Question:
In Internet Information Services Manager, you're given the option between the Personal and the Web Hosting certificate store when creating or importing a certificate.
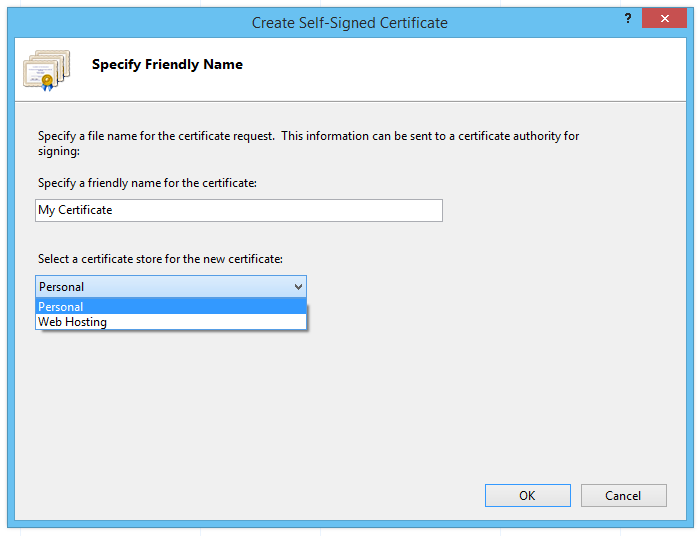
Answer: I agree with CyptoGuy that IIS.NET states the the difference is that Web Hosting is designed to scale to more certificates. I think I found another important difference, which is that I have yet to find a way to access the store from .NET code. Specifically because there is not a 'StoreName' enumeration value for Web Hosting: <URL>